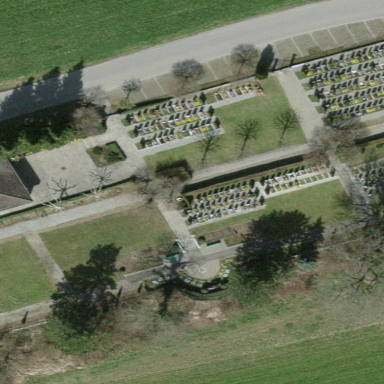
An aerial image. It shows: Graveyard.